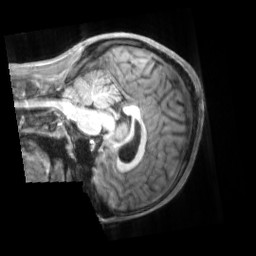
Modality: T1w
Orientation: sagittal
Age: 23
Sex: male
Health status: ill
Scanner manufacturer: siemens
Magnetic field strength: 3 T
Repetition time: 2.2 s
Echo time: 0.00157 s